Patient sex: M
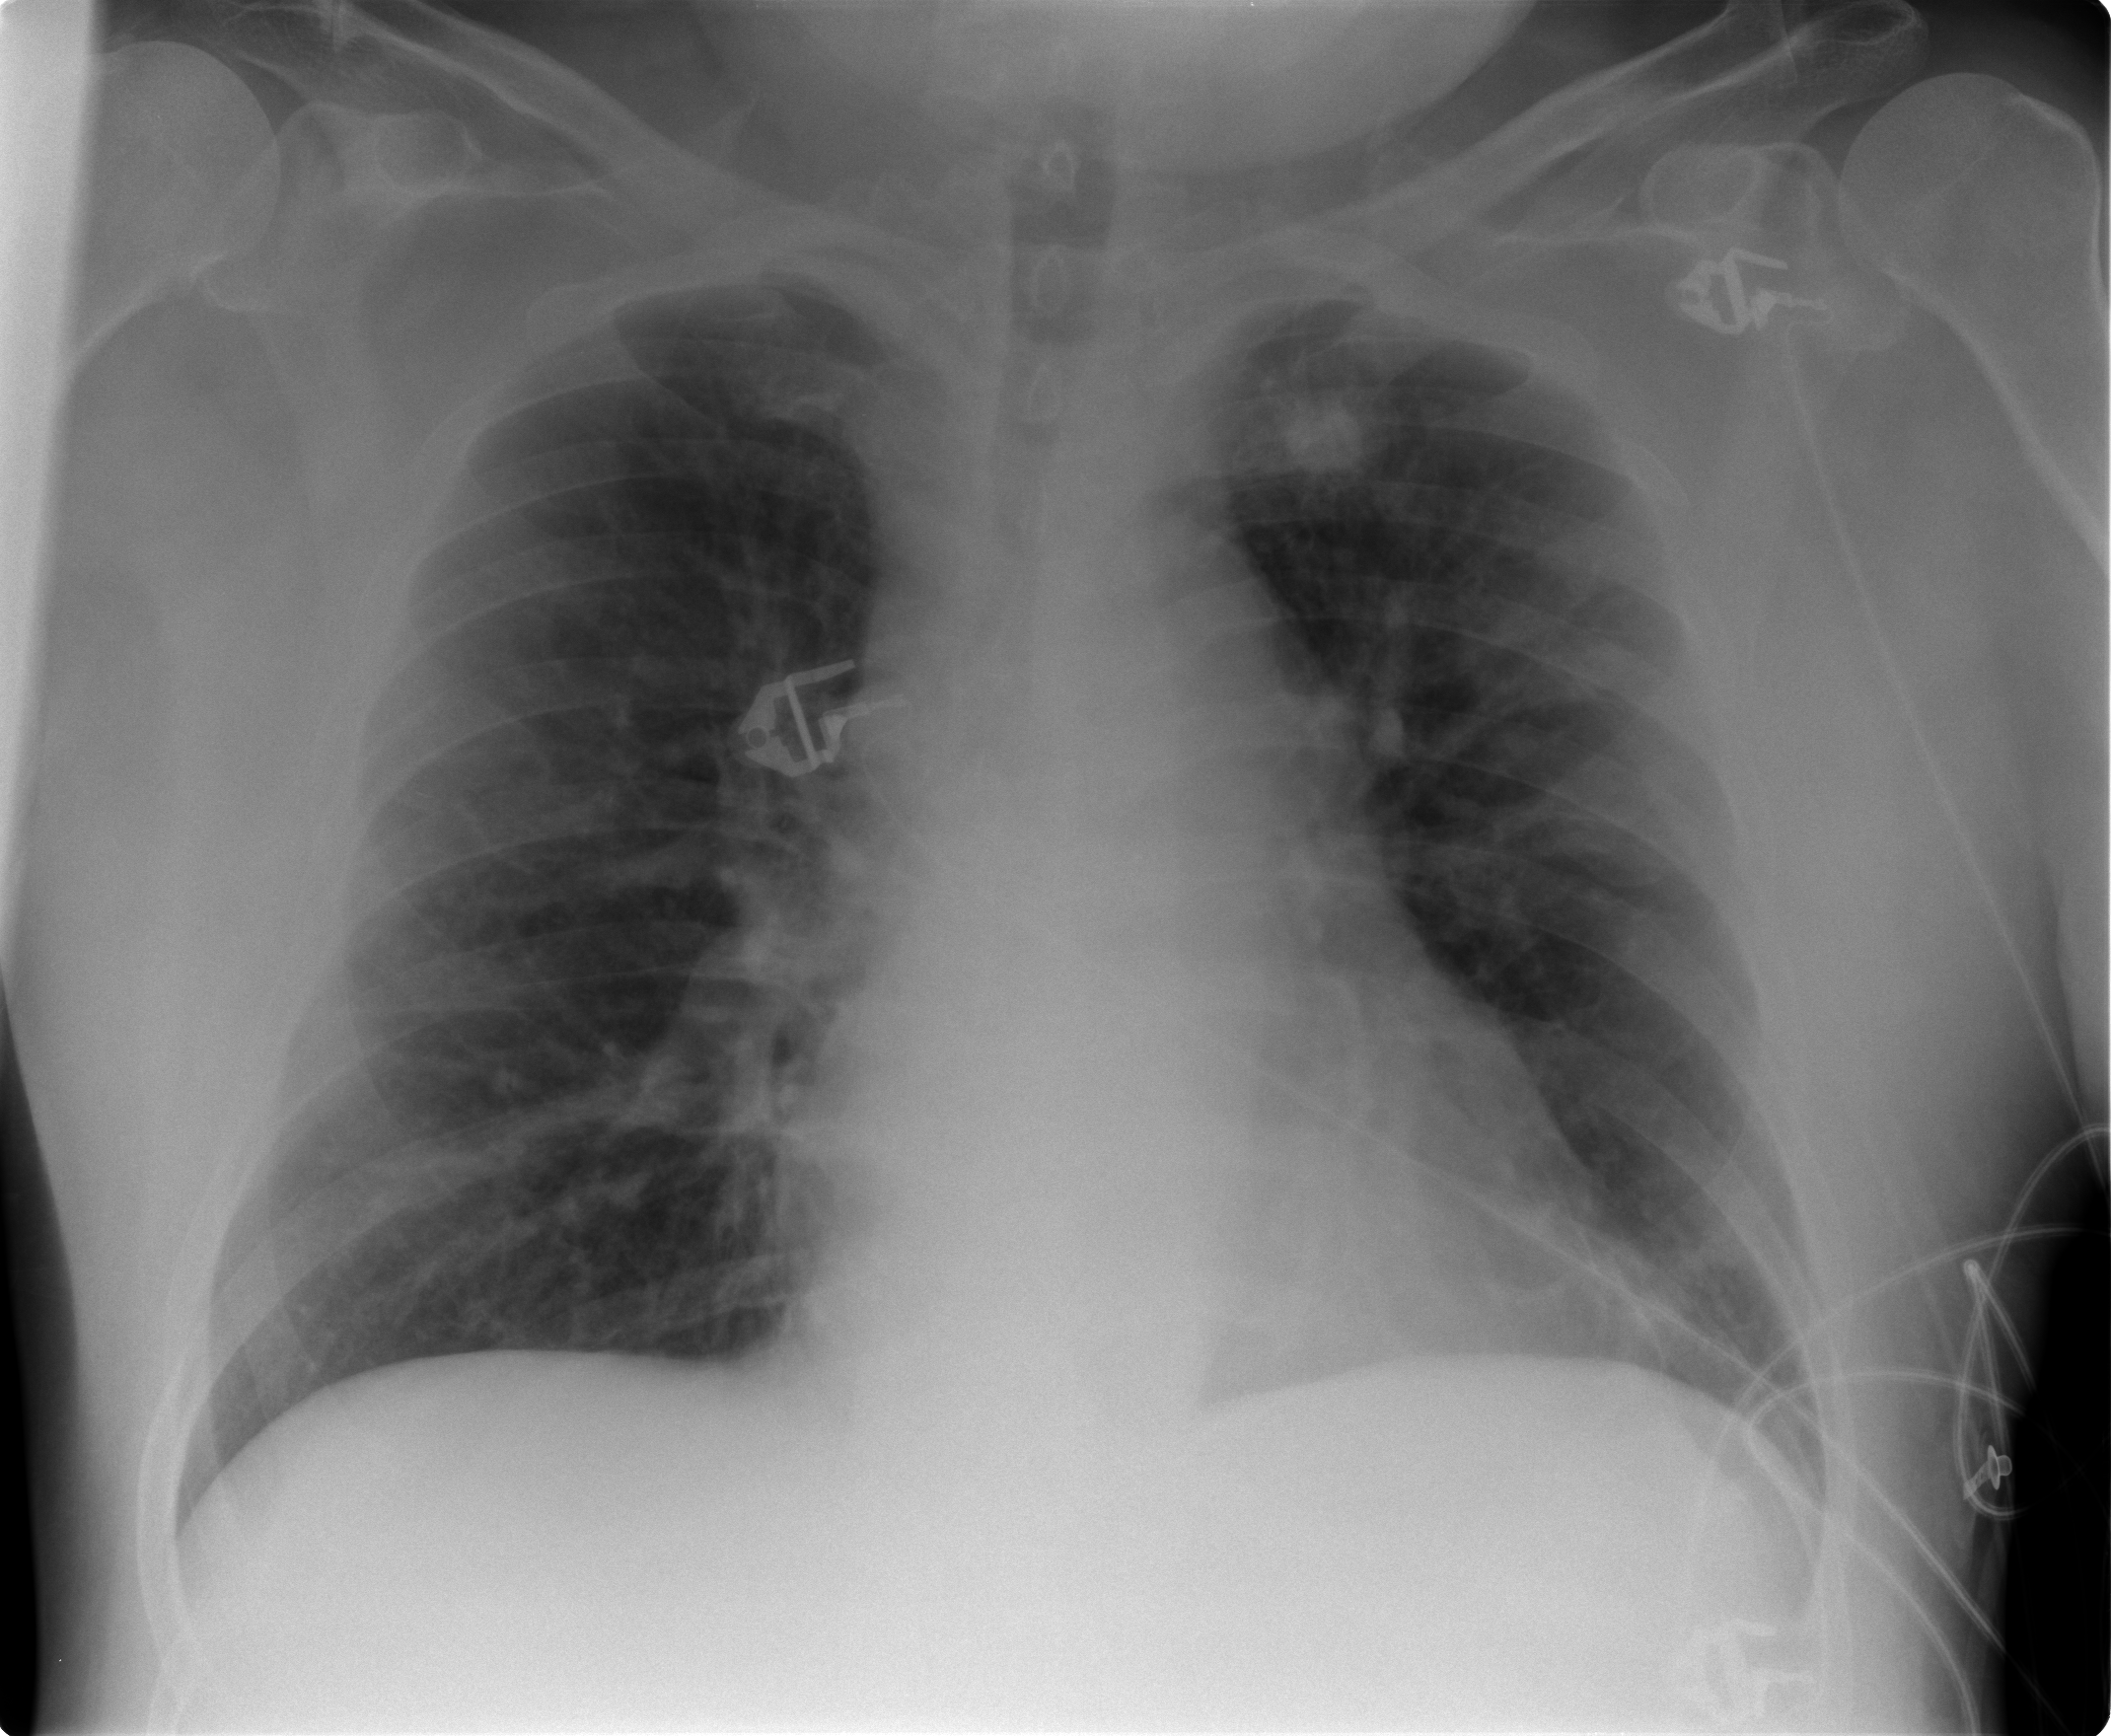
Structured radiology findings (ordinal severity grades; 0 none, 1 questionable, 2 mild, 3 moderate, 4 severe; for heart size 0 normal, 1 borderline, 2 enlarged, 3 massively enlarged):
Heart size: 2
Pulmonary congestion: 3
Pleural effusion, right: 0
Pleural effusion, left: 0
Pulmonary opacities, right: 0
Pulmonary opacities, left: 0
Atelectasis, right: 0
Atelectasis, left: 0